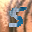
Label: 5